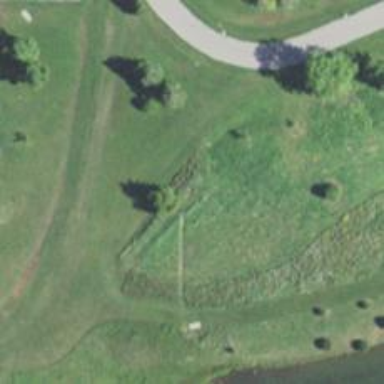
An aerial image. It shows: Disc golf hole.